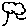
Label: tree